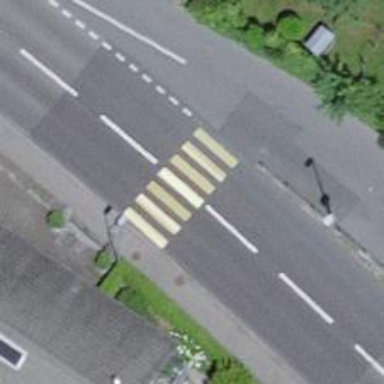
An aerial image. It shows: Zebra crossing on the road.